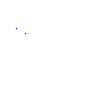
Particle: kaon